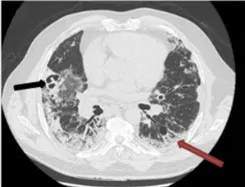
Follow-up chest CT scan of post-COVID-19 pneumonia (second chest CT scan). Paracicatricial emphysema. Red arrow), and . Cavitation in the right middle lobe. Black arrow).
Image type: radiology (ct)